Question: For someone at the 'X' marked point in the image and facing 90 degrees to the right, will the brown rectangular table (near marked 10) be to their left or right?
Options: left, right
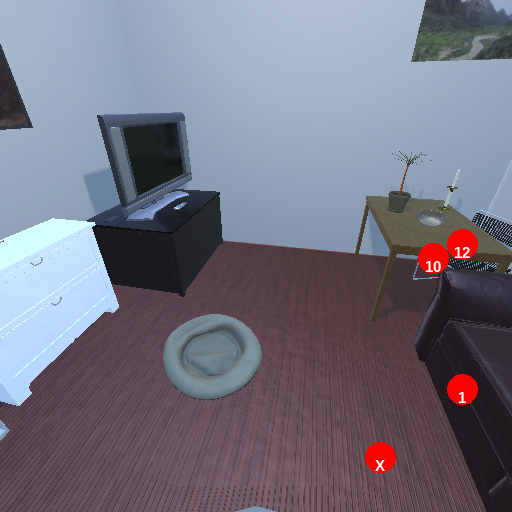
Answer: left